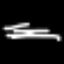
Label: line